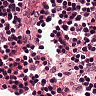
Metastatic tissue present: no